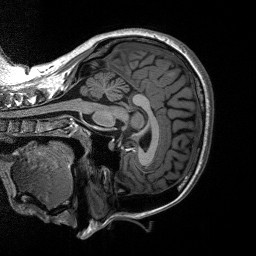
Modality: T1w
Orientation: sagittal
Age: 28
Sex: female
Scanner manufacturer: siemens
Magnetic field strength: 3 T
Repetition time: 2.53 s
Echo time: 0.00219 s